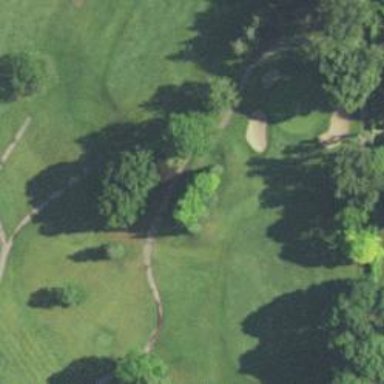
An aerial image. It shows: Pathway for golfing.